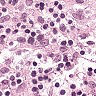
Metastatic tissue present: no